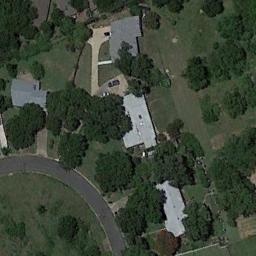
Label: residential